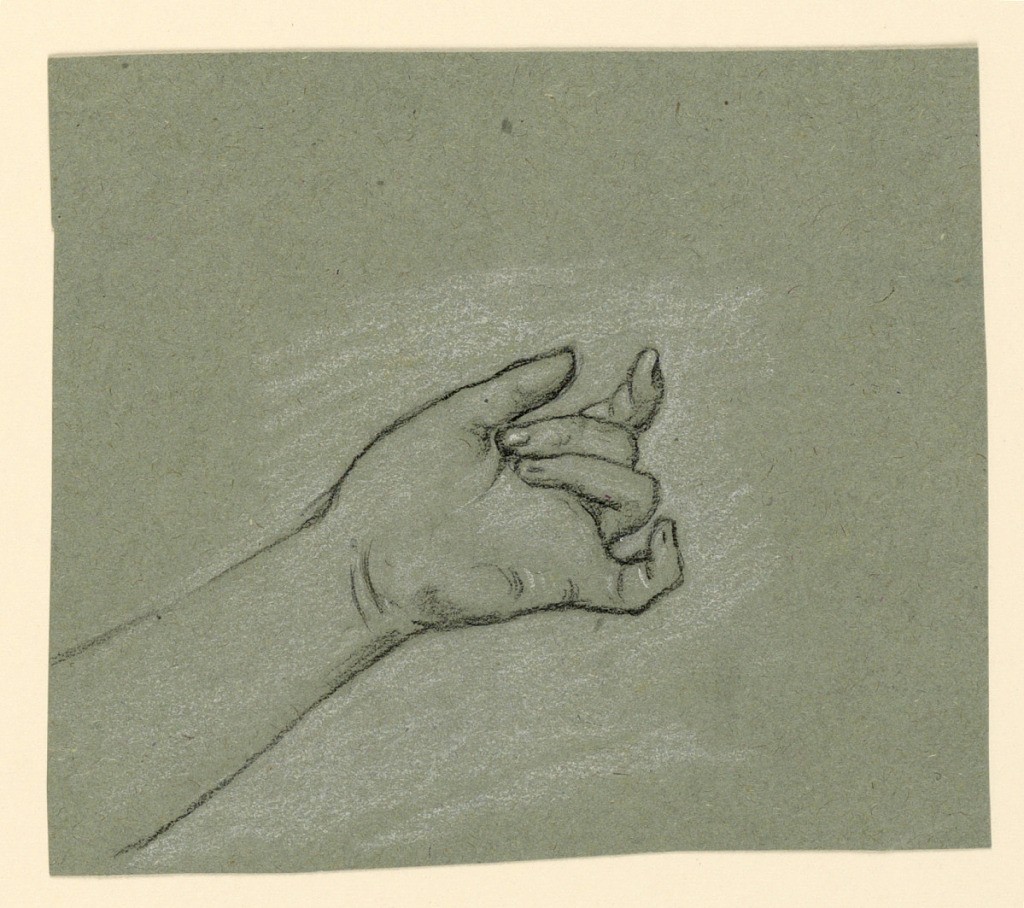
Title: study of wrist and left hand
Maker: Elihu Vedder, American, 1836 – 1923
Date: ca. 1890
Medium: black crayon, white chalk on gray-green paper
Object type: Drawing
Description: Woman's hand, palm upturned, rising from lower left.